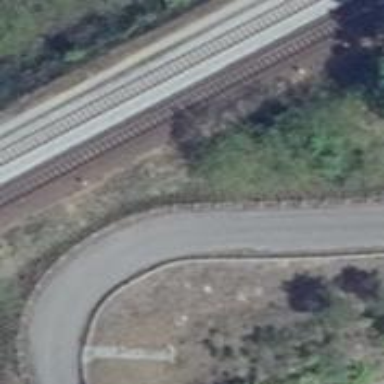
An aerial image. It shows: Asphalt track with grade 1 quality. There is embankment along the track.